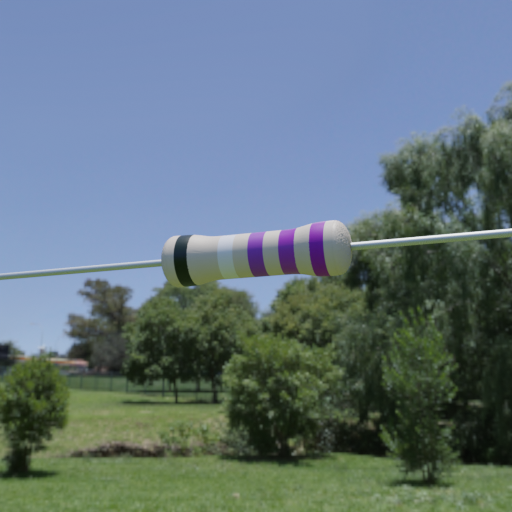
Resistor colour bands (in order): black, white, violet, violet, violet